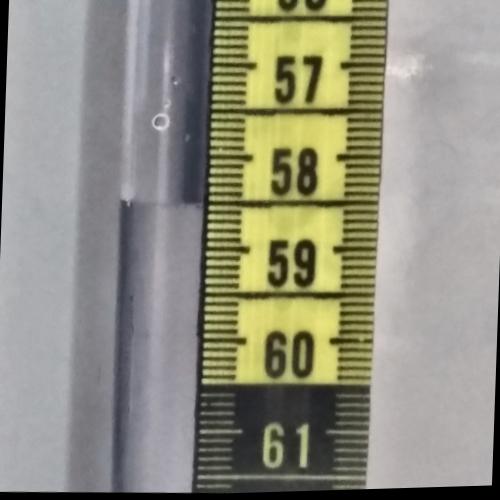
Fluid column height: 58.5 cm